Question:
How to avoid part of 13 column in next page i want to get every page has full value without split into next page?
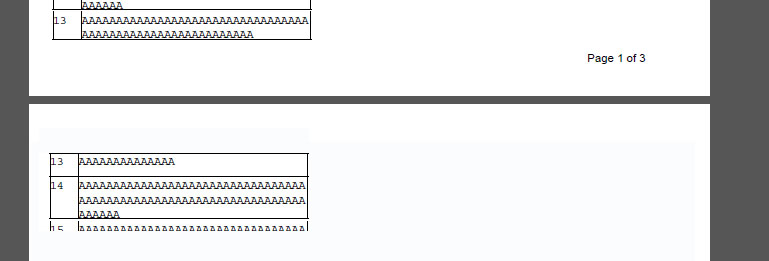
Answer: You need to set the Split Type for the Detail band to 'Prevent' or 'Immediate'. I cannot remember off the top of my head which one it is, but it is one of those. I think it is 'Immediate', and it should cause it to put a page break right after the last row that can completely fit.